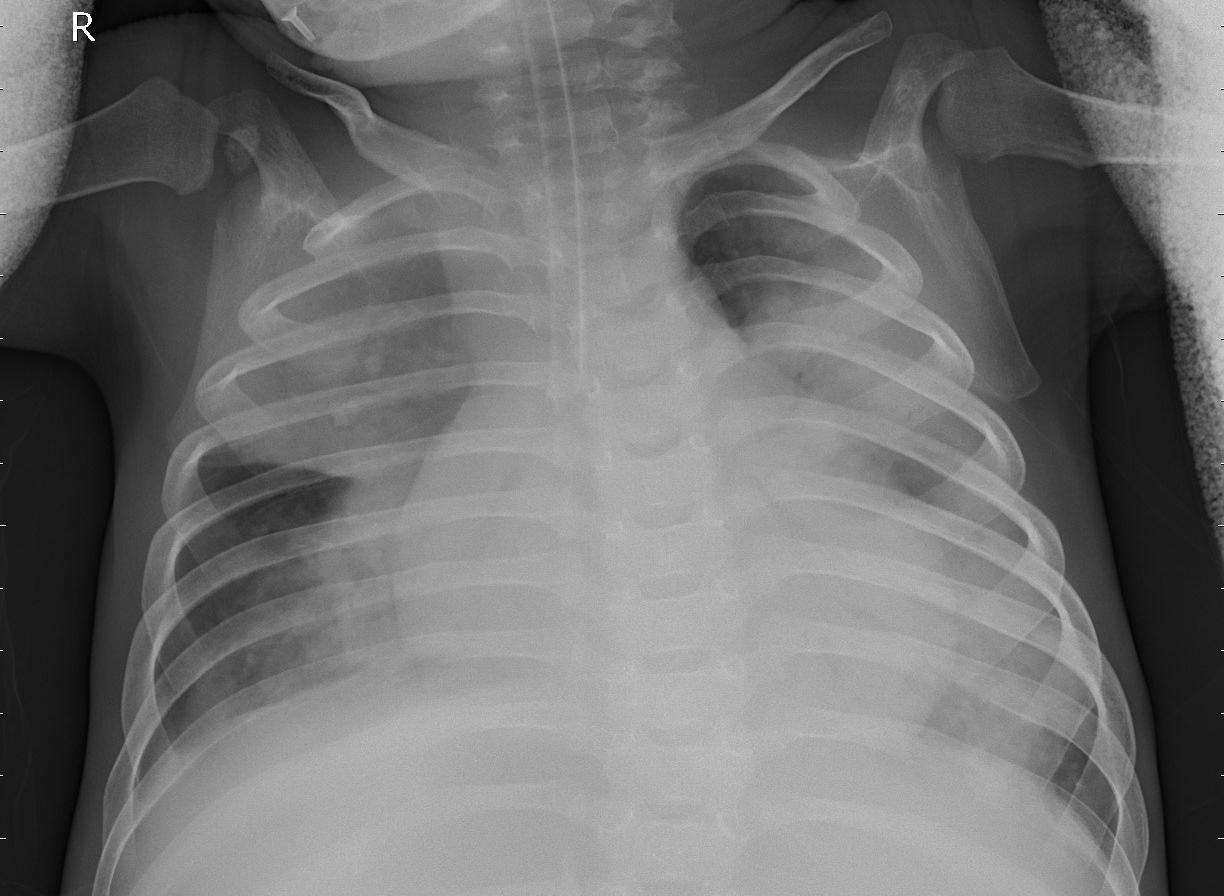
Diagnosis: PNEUMONIA